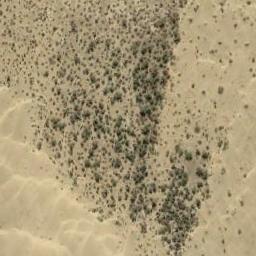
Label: chaparral